Question: I am trying to build SQL query to select image column, where product_id is coming from 2 different table.
Here is my database schema:

I want to select images of products from 'ixml_prd_map.id_oc_prd'. I need to get from here to 'product_image.image'.
On the picture you can see what I am trying to do, here is what I done so far, but it's not working. The error:
'''
Not unique table/alias: 'product'
SELECT product_image.image FROM (product INNER JOIN ixml_prd_map ON product.sku = ixml_prd_map.id_oc_prd) INNER JOIN product ON product_image.product_id = product.product_id
'''
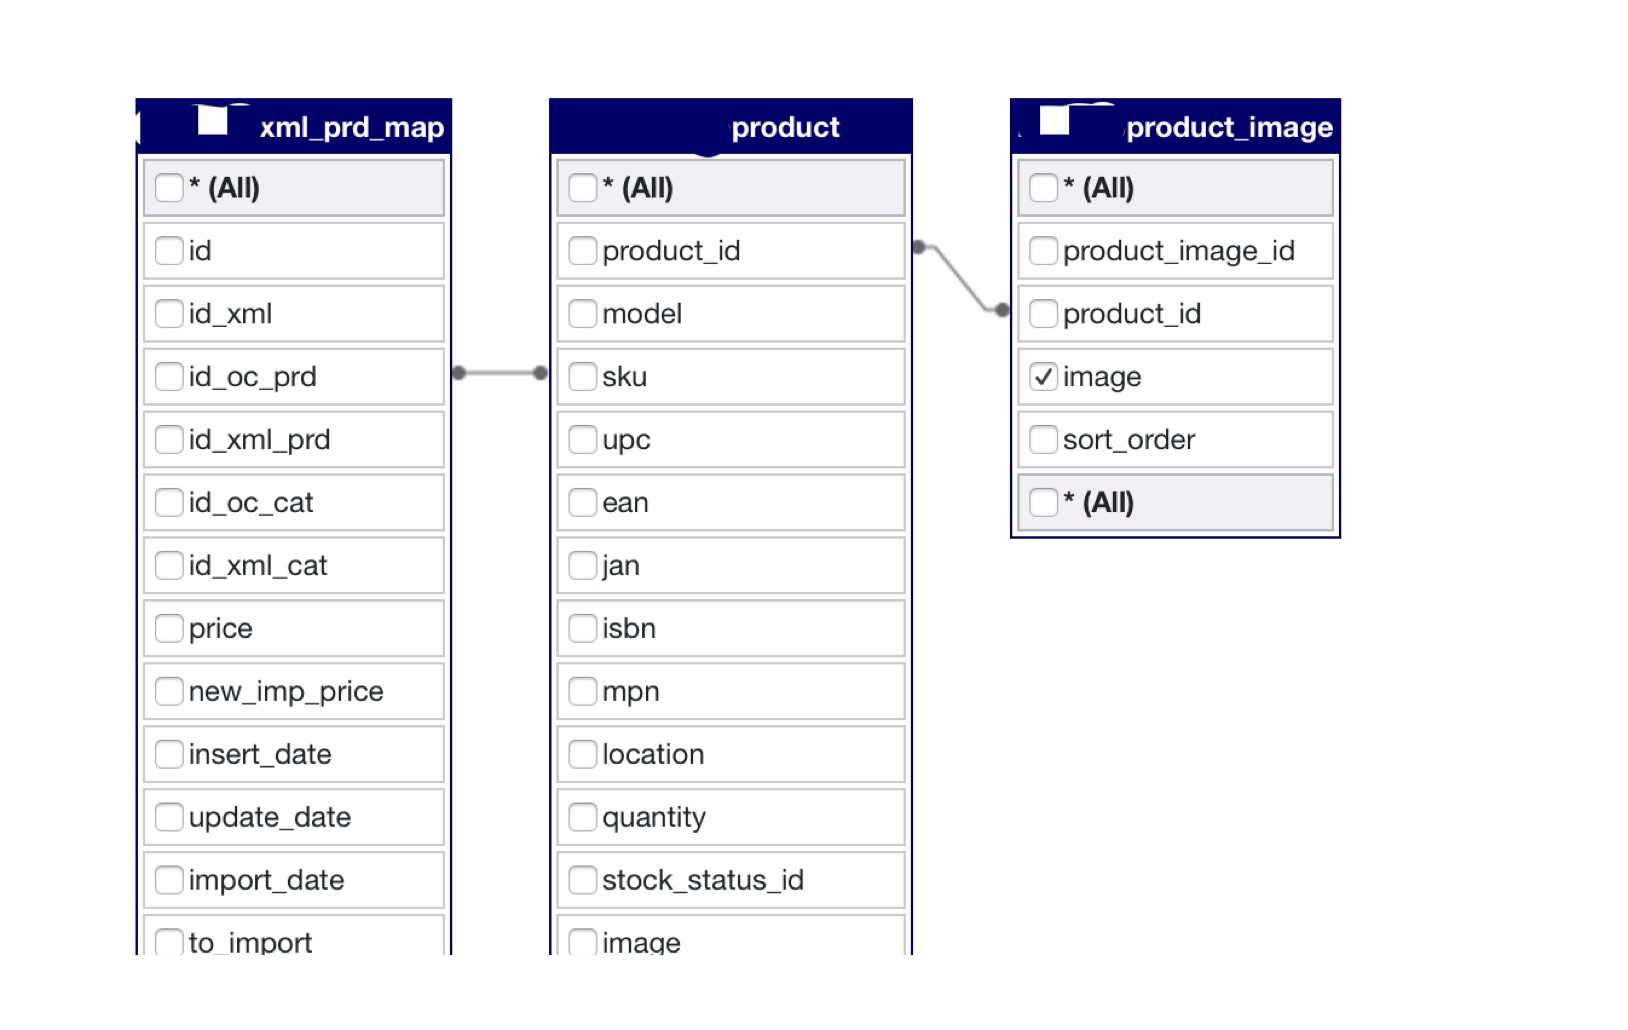
Answer: You have to do the join with 'product_image'
'''
SELECT
product_image.image
FROM product
INNER JOIN ixml_prd_map ON product.sku = ixml_prd_map.id_oc_prd
INNER JOIN product_image ON product_image.product_id = product.product_id
'''